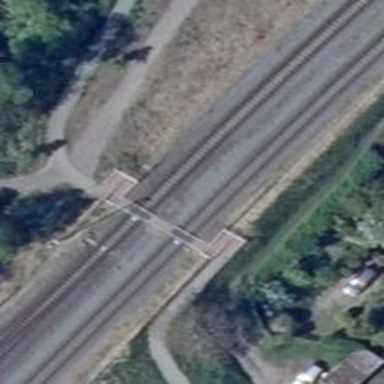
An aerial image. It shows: Railway crossing with chicane.